Question: Fixed by Repairing the VS2015 from the setup file.
---
> I've added a VS 2013 project to Visual Studio 2015. It compiles and
runs as expected, but in Solution Explore i can't see the content of
the folders. I've tried deleting the folders and adding them again, but it didn't
work. Any ideas? I also use SourceTree for the project, but i don't think
it's relevant.[Edit 1: Please note that this issues happens to all the folders in the
project (Resourfes, Themes, Sources)1.) The files exist and are visible in Windows Explorer 2.) Deleting and adding the folder again, or the individual files in a newly created folder does not change the situation. 3.) csproj has the files that are not show in the folders :'''
<ItemGroup>
<ApplicationDefinition Include="App.xaml">
<Generator>MSBuild:Compile</Generator>
<SubType>Designer</SubType>
</ApplicationDefinition>
<Compile Include="Sources\LoginViewModel.cs" />
<Compile Include="Sources\RelayCommand.cs" />
<Compile Include="Sources\ViewModel.cs" />
<Compile Include="Login.xaml.cs">
<DependentUpon>Login.xaml</DependentUpon>
</Compile>
<Compile Include="WrongPassword.xaml.cs">
<DependentUpon>WrongPassword.xaml</DependentUpon>
</Compile>
<Page Include="MainWindow.xaml">
<Generator>MSBuild:Compile</Generator>
<SubType>Designer</SubType>
</Page>
<Compile Include="App.xaml.cs">
<DependentUpon>App.xaml</DependentUpon>
<SubType>Code</SubType>
</Compile>
<Compile Include="MainWindow.xaml.cs">
<DependentUpon>MainWindow.xaml</DependentUpon>
<SubType>Code</SubType>
</Compile>
<Page Include="Resources\Icons.xaml">
<Generator>MSBuild:Compile</Generator>
<SubType>Designer</SubType>
</Page>
<Page Include="Themes\Metro\Dark\MetroDark.MSControls.Core.Implicit.xaml">
<Generator>MSBuild:Compile</Generator>
<SubType>Designer</SubType>
</Page>
<Page Include="Themes\Metro\Dark\MetroDark.MSControls.Toolkit.Implicit.xaml">
<Generator>MSBuild:Compile</Generator>
<SubType>Designer</SubType>
</Page>
<Page Include="Themes\Metro\Dark\Styles.Shared.xaml">
<Generator>MSBuild:Compile</Generator>
<SubType>Designer</SubType>
</Page>
<Page Include="Themes\Metro\Dark\Styles.WPF.xaml">
<Generator>MSBuild:Compile</Generator>
<SubType>Designer</SubType>
</Page>
<Page Include="Themes\Metro\Dark\Theme.Colors.xaml">
<Generator>MSBuild:Compile</Generator>
<SubType>Designer</SubType>
</Page>
<Page Include="Themes\Metro\Light\Metro.MSControls.Core.Implicit.xaml">
<Generator>MSBuild:Compile</Generator>
<SubType>Designer</SubType>
</Page>
<Page Include="Themes\Metro\Light\Metro.MSControls.Toolkit.Implicit.xaml">
<Generator>MSBuild:Compile</Generator>
<SubType>Designer</SubType>
</Page>
<Page Include="Themes\Metro\Light\Styles.Shared.xaml">
<Generator>MSBuild:Compile</Generator>
<SubType>Designer</SubType>
</Page>
<Page Include="Themes\Metro\Light\Styles.WPF.xaml">
<Generator>MSBuild:Compile</Generator>
<SubType>Designer</SubType>
</Page>
<Page Include="Themes\Metro\Light\Theme.Colors.xaml">
<Generator>MSBuild:Compile</Generator>
<SubType>Designer</SubType>
</Page>
<Page Include="Login.xaml">
<SubType>Designer</SubType>
<Generator>MSBuild:Compile</Generator>
</Page>
<Page Include="WrongPassword.xaml">
<SubType>Designer</SubType>
<Generator>MSBuild:Compile</Generator>
</Page>
</ItemGroup>
'''
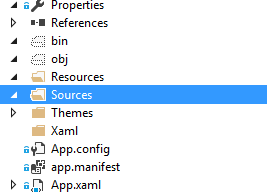
Answer: Fixed by Repairing the VS2015 from the setup file.